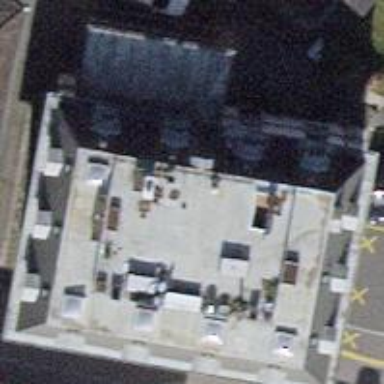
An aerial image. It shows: Building.